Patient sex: M
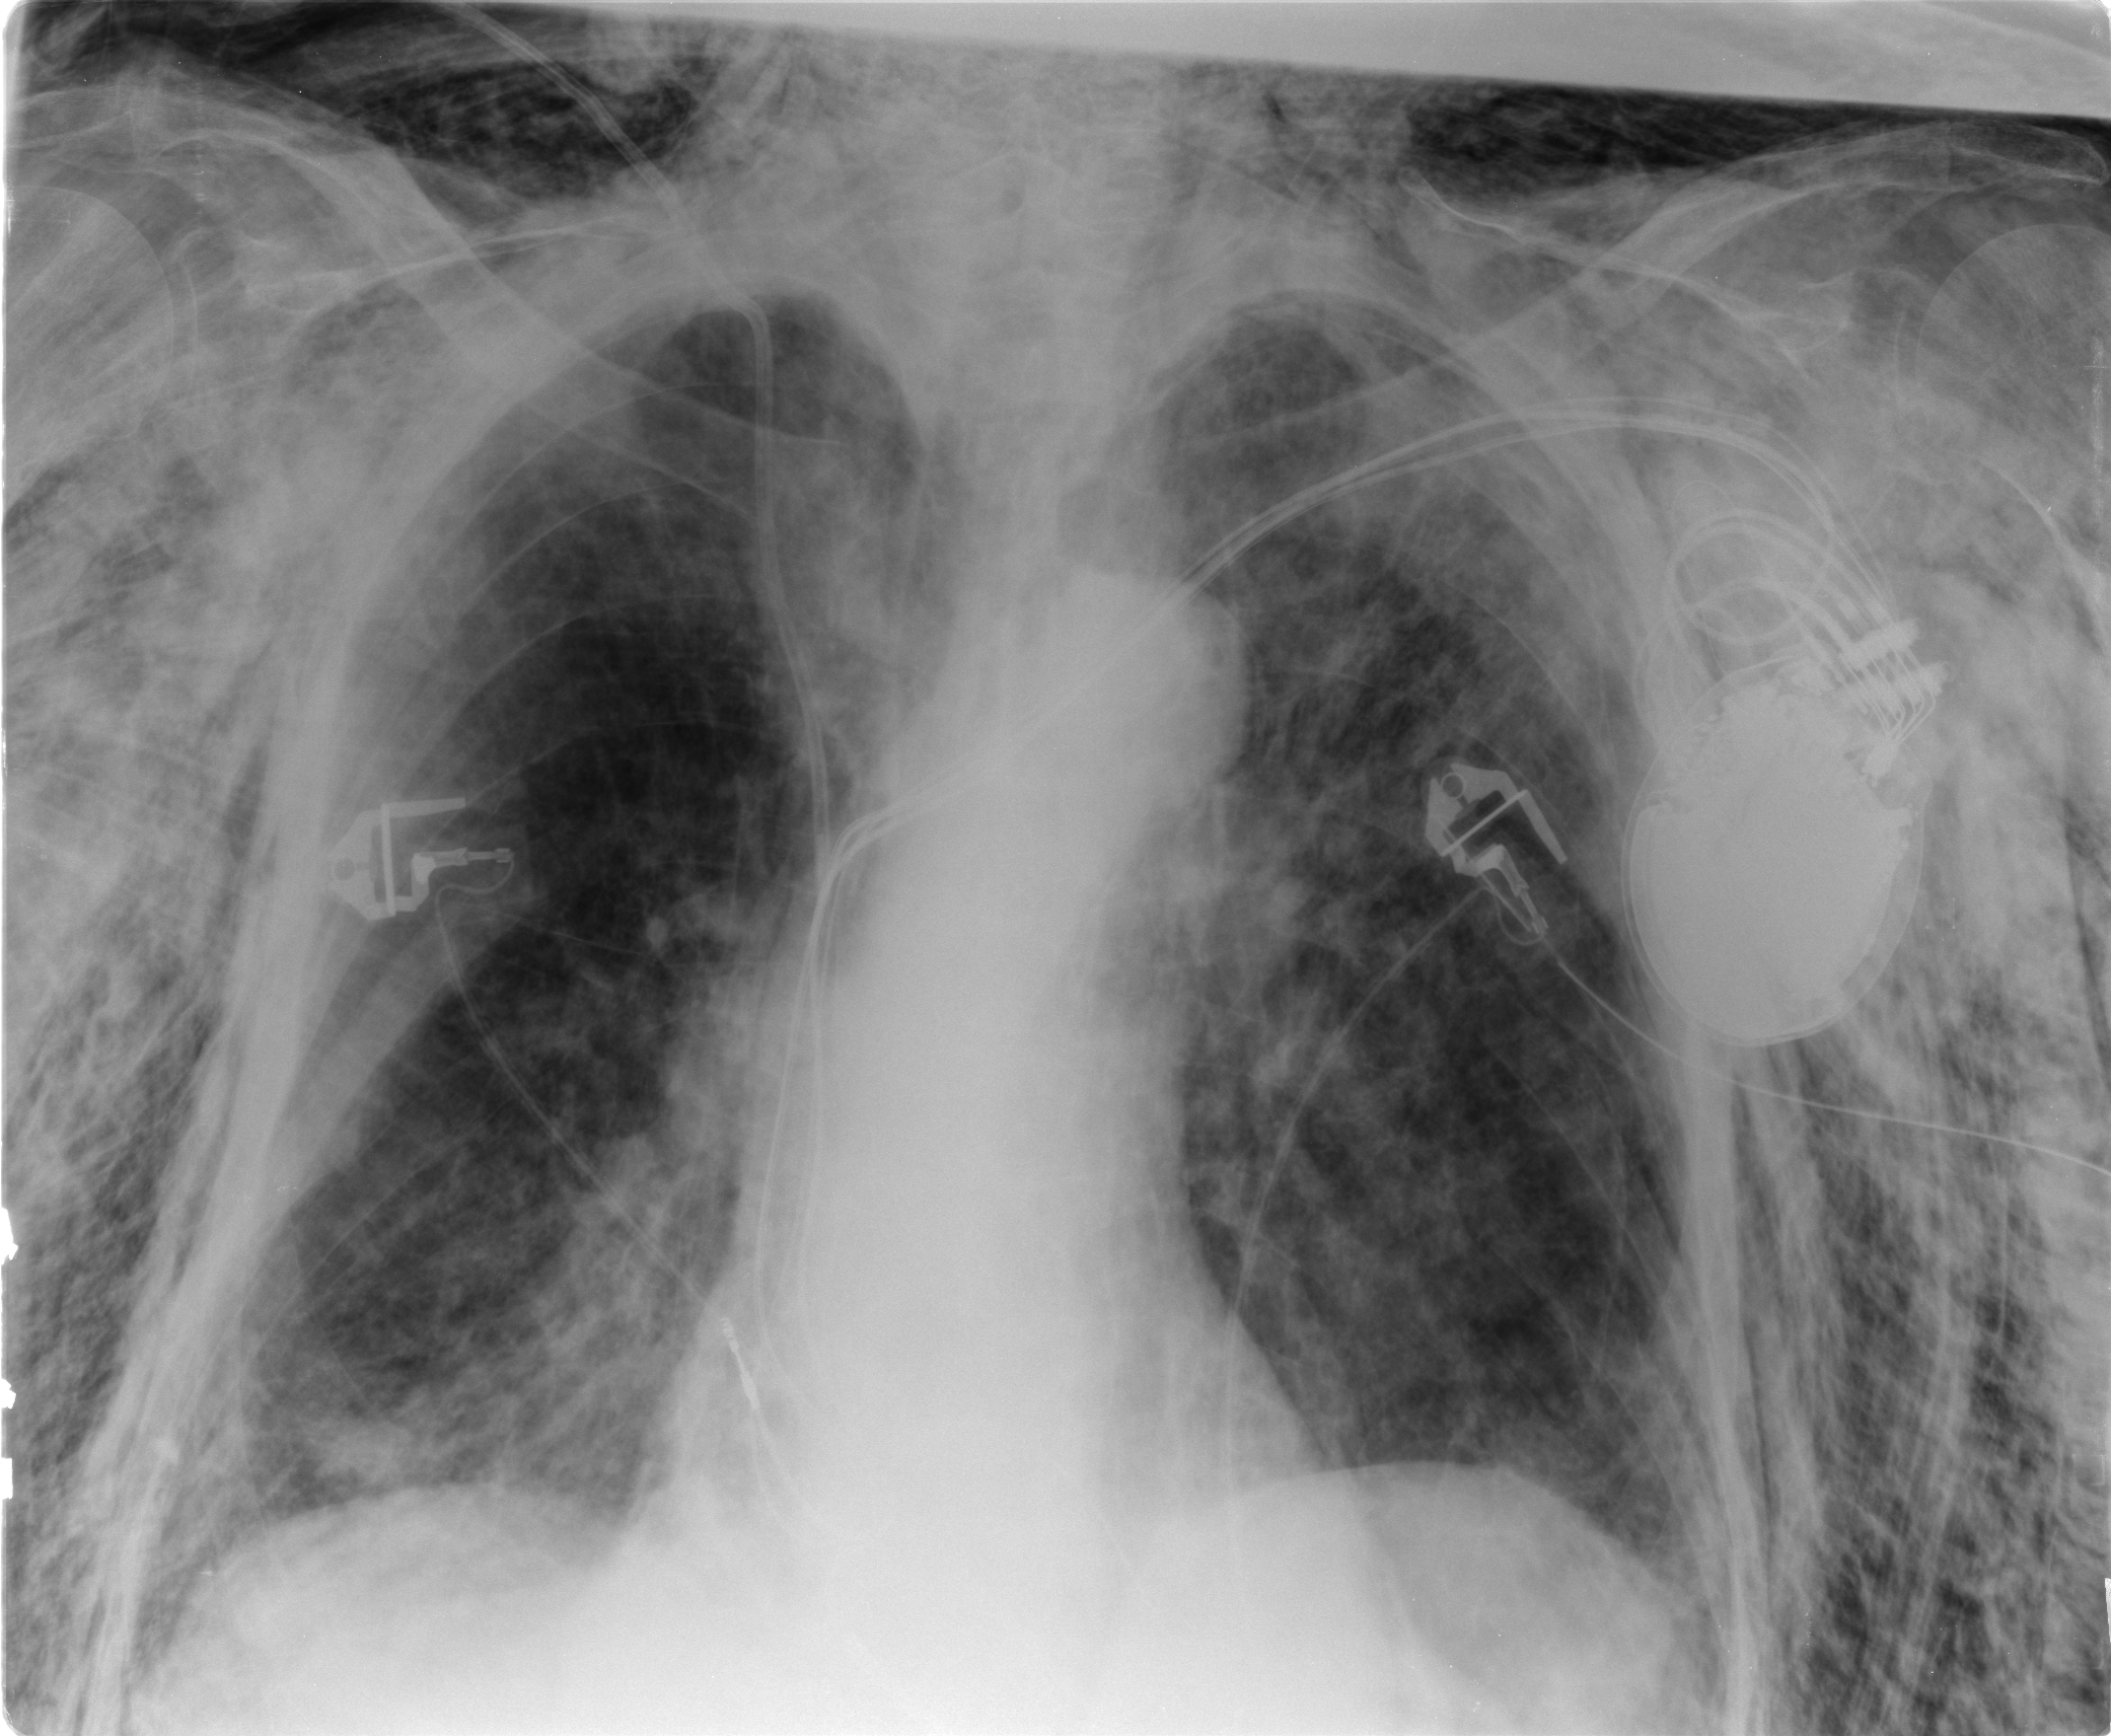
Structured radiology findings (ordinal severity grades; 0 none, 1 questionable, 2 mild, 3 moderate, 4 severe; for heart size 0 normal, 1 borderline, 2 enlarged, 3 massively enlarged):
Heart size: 0
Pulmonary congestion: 0
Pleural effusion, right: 0
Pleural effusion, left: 0
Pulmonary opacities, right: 0
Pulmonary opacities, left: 0
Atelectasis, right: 2
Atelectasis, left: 2